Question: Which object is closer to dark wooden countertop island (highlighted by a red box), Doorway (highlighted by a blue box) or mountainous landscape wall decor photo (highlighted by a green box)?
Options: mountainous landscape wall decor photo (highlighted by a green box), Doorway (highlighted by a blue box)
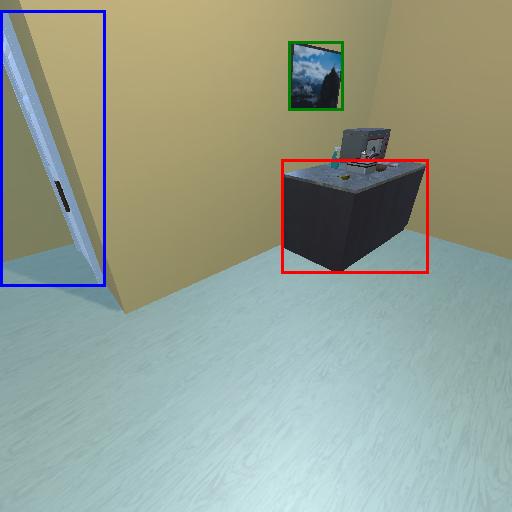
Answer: mountainous landscape wall decor photo (highlighted by a green box)